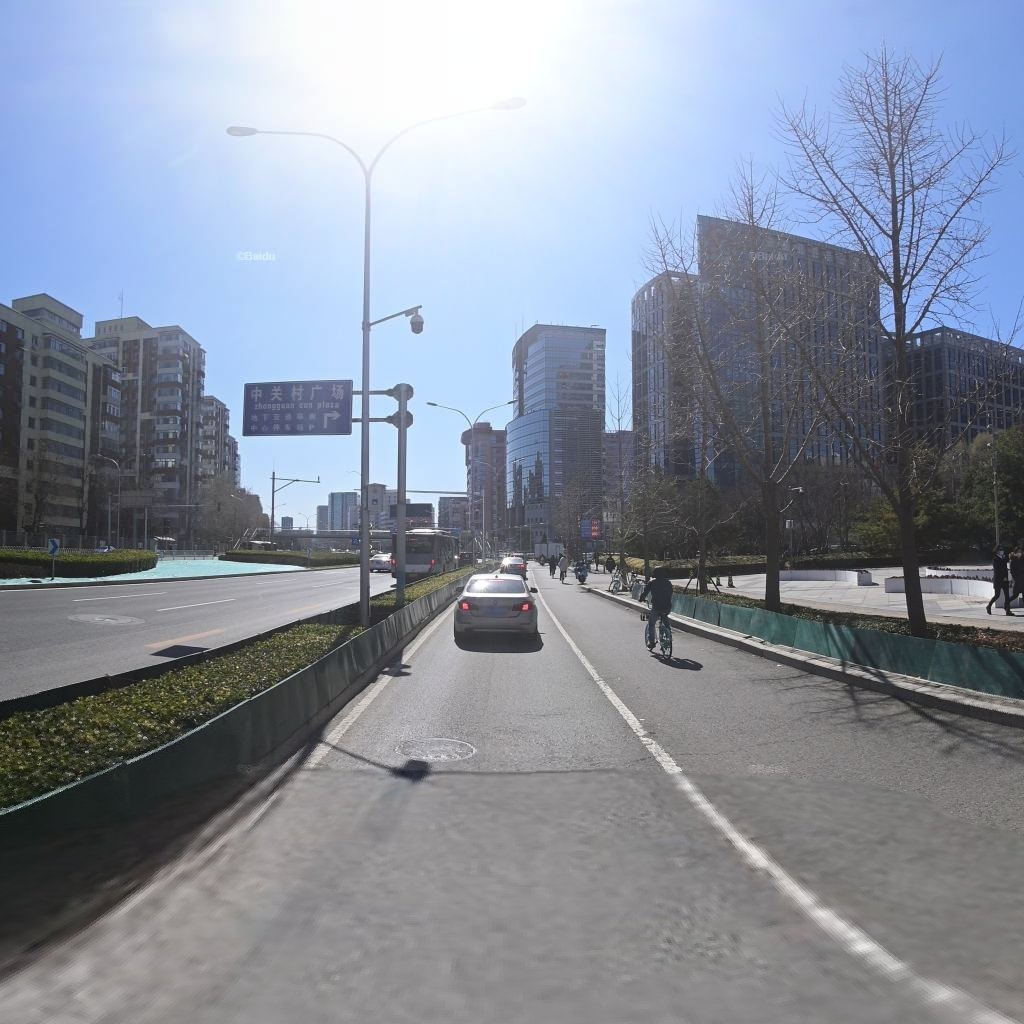
Region: Haidian
Road damage annotations: transverse crack, manhole cover, manhole cover